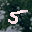
Label: 5